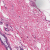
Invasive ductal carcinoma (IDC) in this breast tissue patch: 0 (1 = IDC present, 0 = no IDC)